【题型】解答题　【知识点】解析几何　【难度】easy
已知抛物线 \( C:y^2=2px(p>0) \) 的焦点 \( F \) 到准线的距离为 \( \dfrac{1}{2} \).

\noindent (1)求抛物线 \( C \) 的方程;

\noindent (2)设点 \( E \) 是抛物线 \( C \) 上任意一点, 求线段 \( EF \) 中点 \( D \) 的轨迹方程;

\noindent (3)过点 \( P(3,-1) \) 的直线与抛物线 \( C \) 交于 \( M \)、\( N \) 两个不同的点(均与点 \( A(1,1) \) 不重合), 设直线 \( AM \)、\( AN \) 的斜率分别为 \( k_1 \)、\( k_2 \), 求证: \( k_1k_2 \) 为定值.
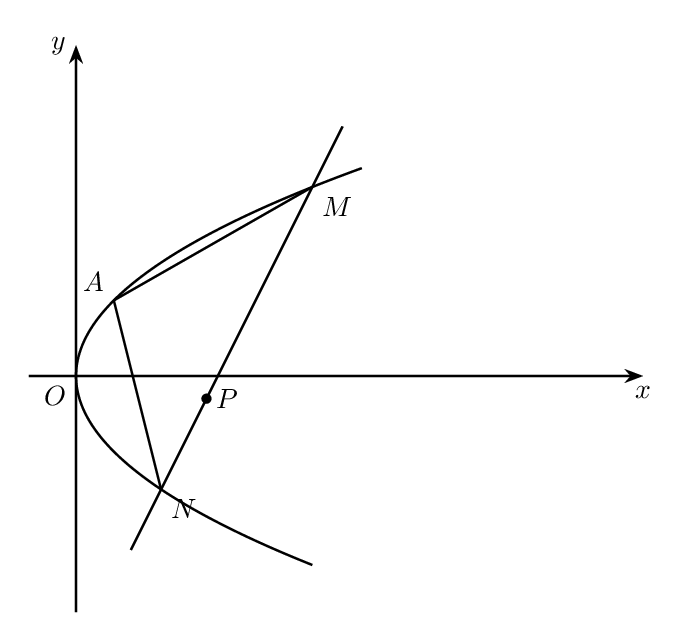
【解答】
\vspace{1em}
\noindent \textbf{【详解】} (1) 解: 由题意抛物线 \( C:y^2=2px \) 的焦点为 \( F\left(\dfrac{p}{2},0\right) \), 准线为 \( x=-\dfrac{p}{2} \),

\noindent 又焦点到准线的距离为 \( \dfrac{1}{2} \),

\noindent 所以 \( \dfrac{p}{2}-\left(-\dfrac{p}{2}\right)=\dfrac{1}{2} \), 即 \( p=\dfrac{1}{2} \), 所以抛物线方程为 \( y^2=x \).

\vspace{1em}
\noindent (2) 解: 由(1)知 \( F\left(\dfrac{1}{4},0\right) \), 设 \( E(x_0,y_0) \), \( D(x,y) \), 则
\(
\begin{cases}
x=\dfrac{x_0+\dfrac{1}{4}}{2}, \\
y=\dfrac{y_0}{2},
\end{cases}
\)
即
\(
\begin{cases}
x_0=2x-\dfrac{1}{4}, \\
y_0=2y.
\end{cases}
\)

\noindent 而点 \( E(x_0,y_0) \) 在抛物线 \( C \) 上, \( y_0^2=x_0 \),

\noindent \( \therefore (2y)^2=2x-\dfrac{1}{4} \), 即 \( y^2=\dfrac{1}{2}x-\dfrac{1}{16} \), 此即所求点 \( D \) 的轨迹方程.

\vspace{1em}
\noindent (3) 证明: 设 \( M(x_1,y_1) \), \( N(x_2,y_2) \), 直线 \( MN \) 的方程为 \( x=t(y+1)+3 \),

\noindent 代入抛物线方程得 \( y^2-ty-t-3=0 \).

\noindent 所以 \( \Delta=(t+2)^2+8>0 \), \( y_1+y_2=t \), \( y_1y_2=-t-3 \).

\noindent 所以
\(
\begin{aligned}
k_1\cdot k_2&=\dfrac{y_1-1}{x_1-1}\cdot\dfrac{y_2-1}{x_2-1}=\dfrac{y_1-1}{y_1^2-1}\cdot\dfrac{y_2-1}{y_2^2-1}=\dfrac{1}{(y_1+1)(y_2+1)} \\
&=\dfrac{1}{y_1y_2+y_1+y_2+1}=\dfrac{1}{-t-3+t+1}=-\dfrac{1}{2},
\end{aligned}
\)

\noindent 所以 \( k_1k_2 \) 是定值.